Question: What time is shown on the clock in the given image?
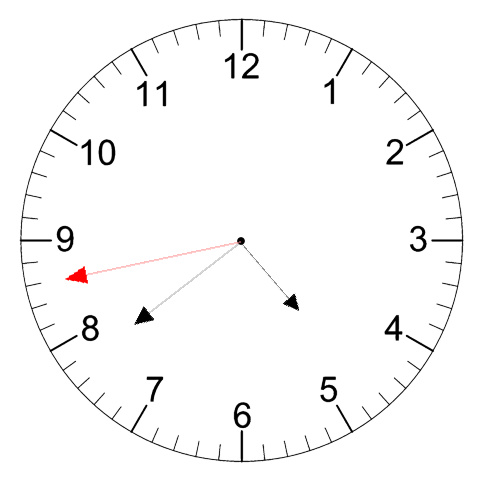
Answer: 04:38:43